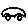
Label: car